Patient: sex M, age 72
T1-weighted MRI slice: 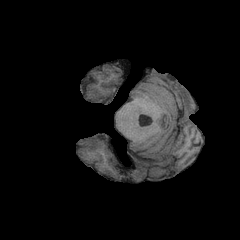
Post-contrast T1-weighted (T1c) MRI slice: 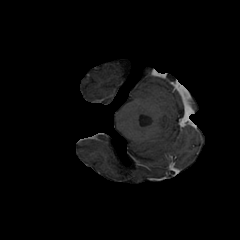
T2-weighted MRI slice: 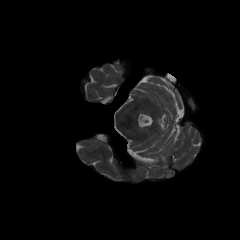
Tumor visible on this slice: no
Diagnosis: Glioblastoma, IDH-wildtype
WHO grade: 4